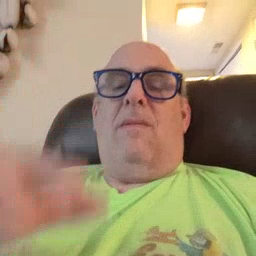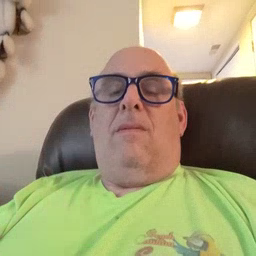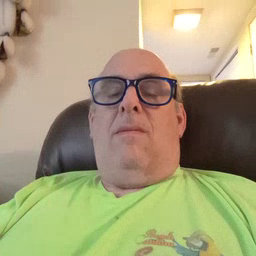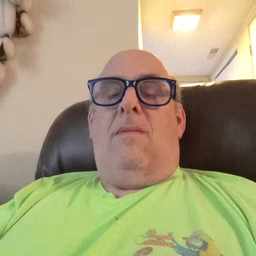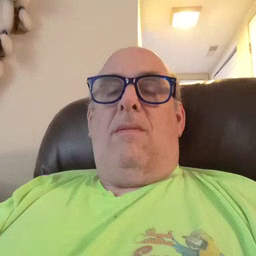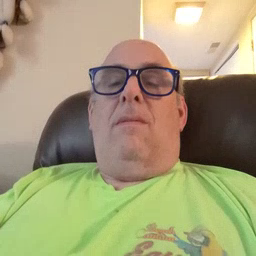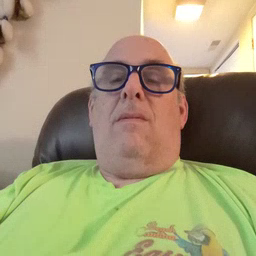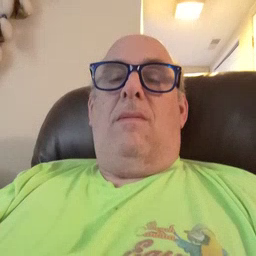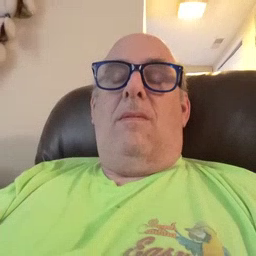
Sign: finish